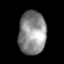
Tissue: lung
Cell type: Epithelial cells
Senescence score: 0.1808
Nuclear area (px): 1163
Mean DAPI intensity: 138.85